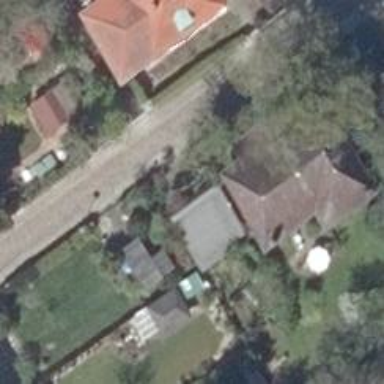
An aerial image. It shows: Driveway leading to service road.